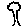
Label: tree